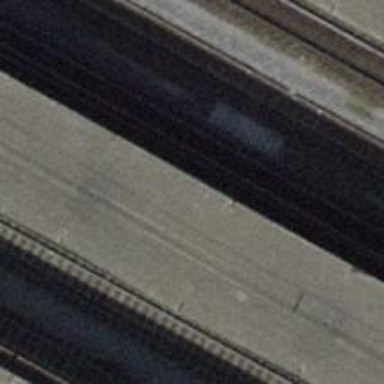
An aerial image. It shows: Footway with paving stones leading through tunnel.